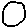
Label: circle